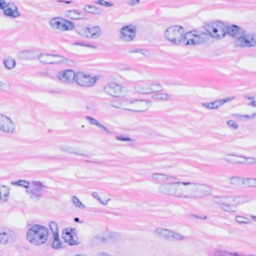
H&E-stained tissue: Breast